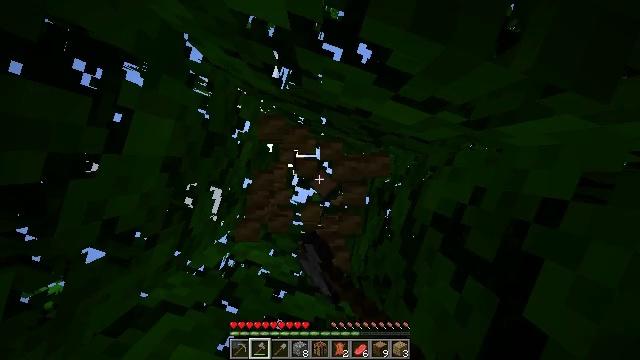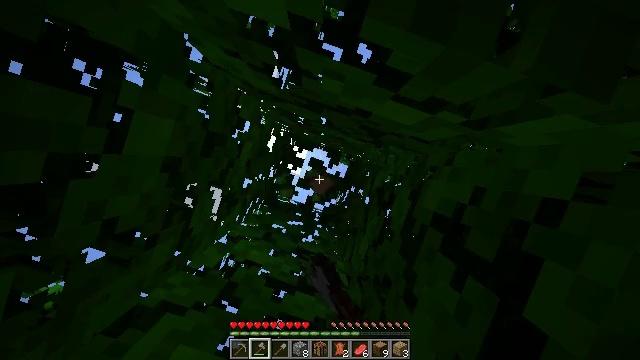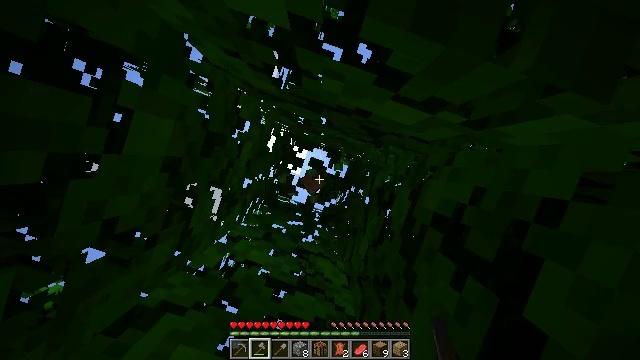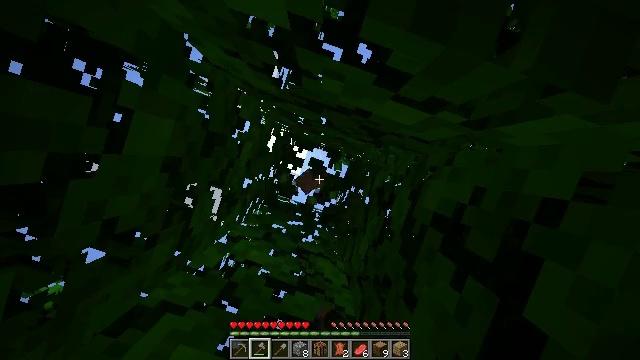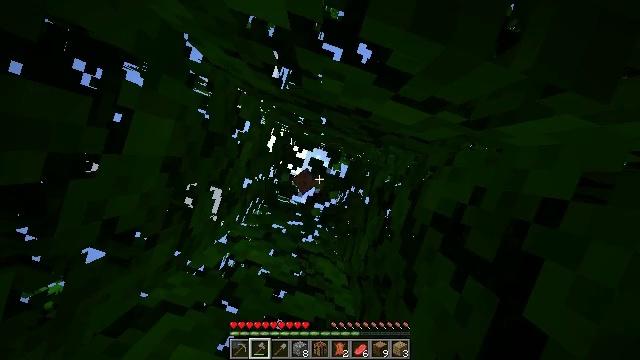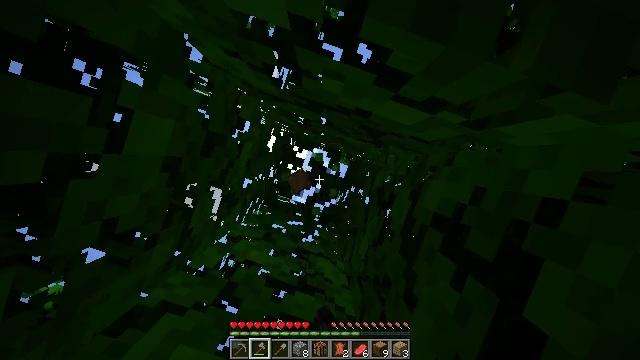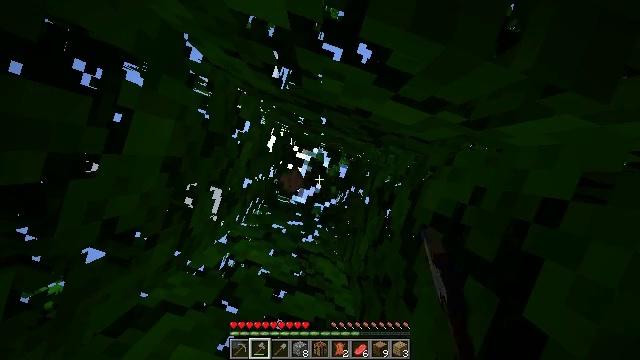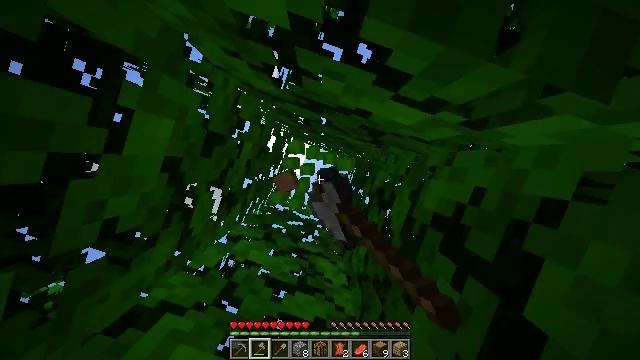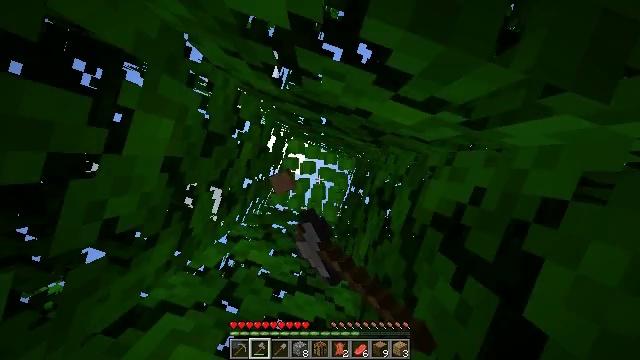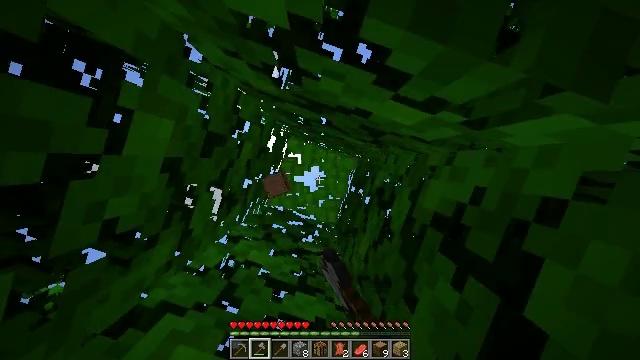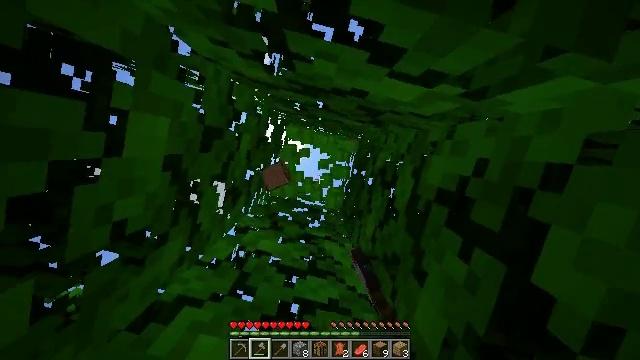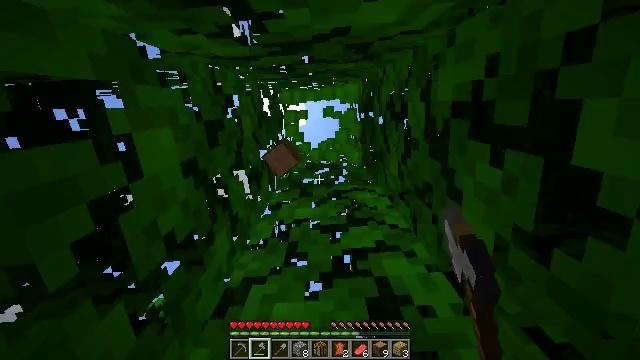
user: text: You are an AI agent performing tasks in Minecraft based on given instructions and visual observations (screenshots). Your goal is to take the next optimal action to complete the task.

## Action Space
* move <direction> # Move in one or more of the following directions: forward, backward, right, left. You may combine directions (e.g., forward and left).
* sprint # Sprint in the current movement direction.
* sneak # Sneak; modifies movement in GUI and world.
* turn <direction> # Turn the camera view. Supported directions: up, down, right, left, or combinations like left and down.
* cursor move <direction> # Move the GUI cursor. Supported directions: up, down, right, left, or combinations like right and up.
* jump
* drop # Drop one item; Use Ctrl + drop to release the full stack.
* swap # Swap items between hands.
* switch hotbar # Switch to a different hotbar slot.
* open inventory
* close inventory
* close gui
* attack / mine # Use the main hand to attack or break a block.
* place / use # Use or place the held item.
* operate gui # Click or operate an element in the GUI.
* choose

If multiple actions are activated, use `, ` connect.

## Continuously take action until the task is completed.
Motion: motion action
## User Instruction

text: Break the jungle leaves with your hand or shears.
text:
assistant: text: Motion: attack / mine
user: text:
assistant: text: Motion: attack / mine
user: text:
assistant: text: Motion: attack / mine
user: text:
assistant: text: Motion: attack / mine
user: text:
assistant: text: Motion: attack / mine
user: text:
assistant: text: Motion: attack / mine
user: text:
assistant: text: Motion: attack / mine
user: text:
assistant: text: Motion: attack / mine
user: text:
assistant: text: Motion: attack / mine
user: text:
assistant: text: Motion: turn left and down
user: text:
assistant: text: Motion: turn left and down
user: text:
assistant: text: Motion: no_op